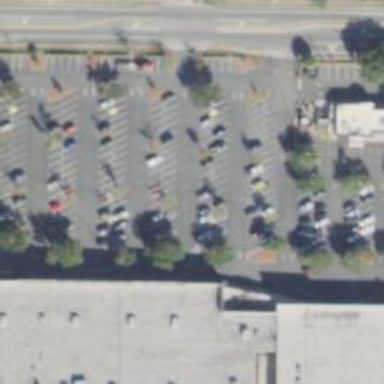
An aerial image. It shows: Parking space is available.